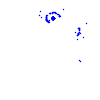
Particle: proton